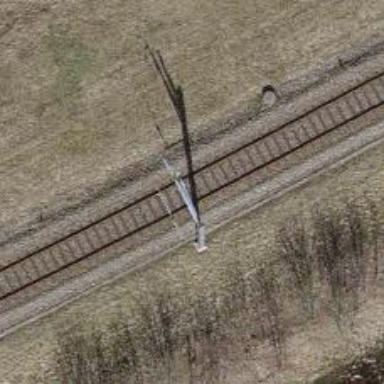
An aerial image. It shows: Catenary mast for power lines.